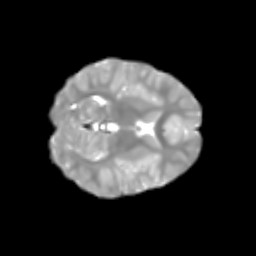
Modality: T2w
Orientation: axial
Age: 5
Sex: male
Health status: healthy